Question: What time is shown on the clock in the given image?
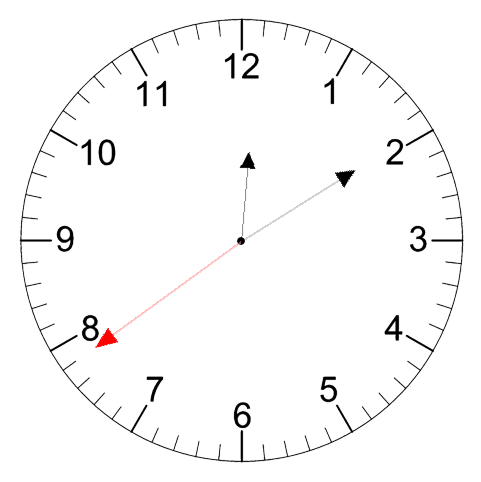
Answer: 12:09:39